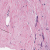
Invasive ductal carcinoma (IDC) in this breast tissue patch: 1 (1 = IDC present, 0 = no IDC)